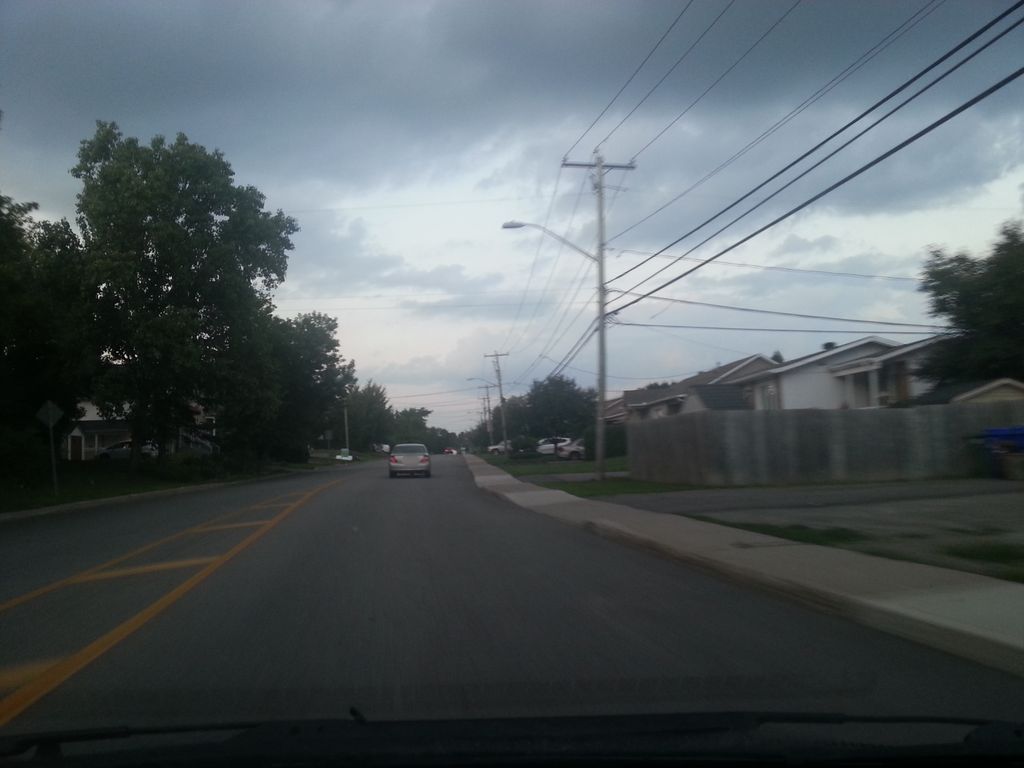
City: ottawa-gatineau